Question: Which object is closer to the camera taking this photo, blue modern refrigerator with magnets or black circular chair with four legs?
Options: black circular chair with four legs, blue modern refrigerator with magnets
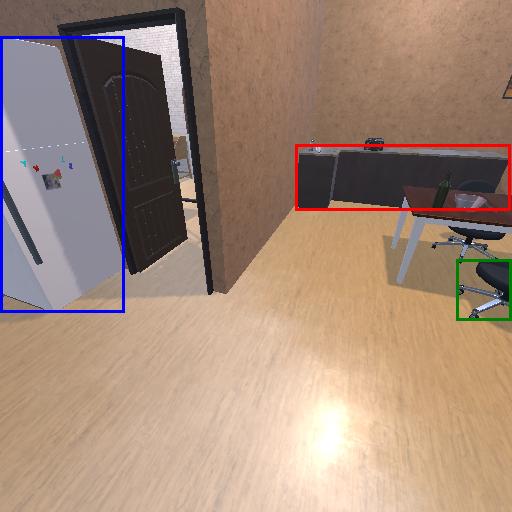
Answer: black circular chair with four legs